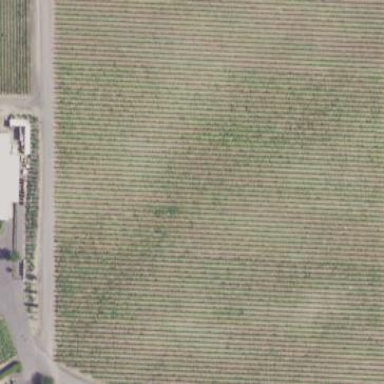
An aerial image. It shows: Vineyard where grapes are grown.